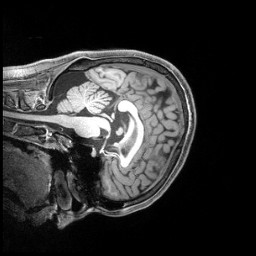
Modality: T1w
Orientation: sagittal
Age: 21
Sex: female
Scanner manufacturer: siemens
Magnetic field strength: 3 T
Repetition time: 2.4 s
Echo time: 0.00219 s